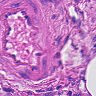
Metastatic tissue present: no